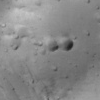
Atmospheric dust classification: not_dusty